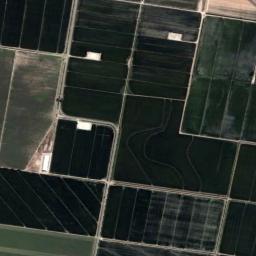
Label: rectangular_farmland